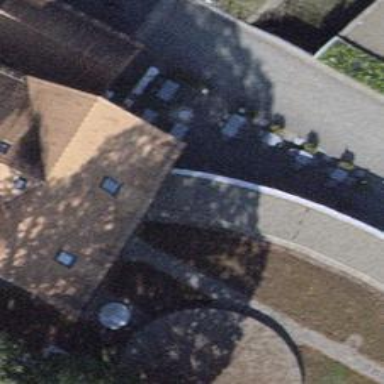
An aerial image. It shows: Restaurant.